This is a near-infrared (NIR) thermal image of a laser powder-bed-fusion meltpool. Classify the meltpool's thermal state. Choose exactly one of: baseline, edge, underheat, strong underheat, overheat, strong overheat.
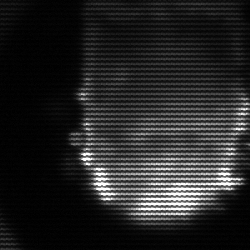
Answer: baseline